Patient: sex F, age 74
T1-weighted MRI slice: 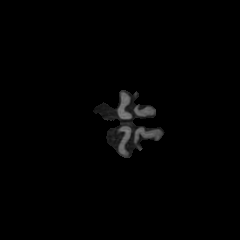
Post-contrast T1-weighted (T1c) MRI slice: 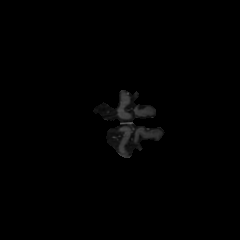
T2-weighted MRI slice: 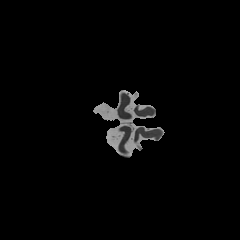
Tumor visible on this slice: no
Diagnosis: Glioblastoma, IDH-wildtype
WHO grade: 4